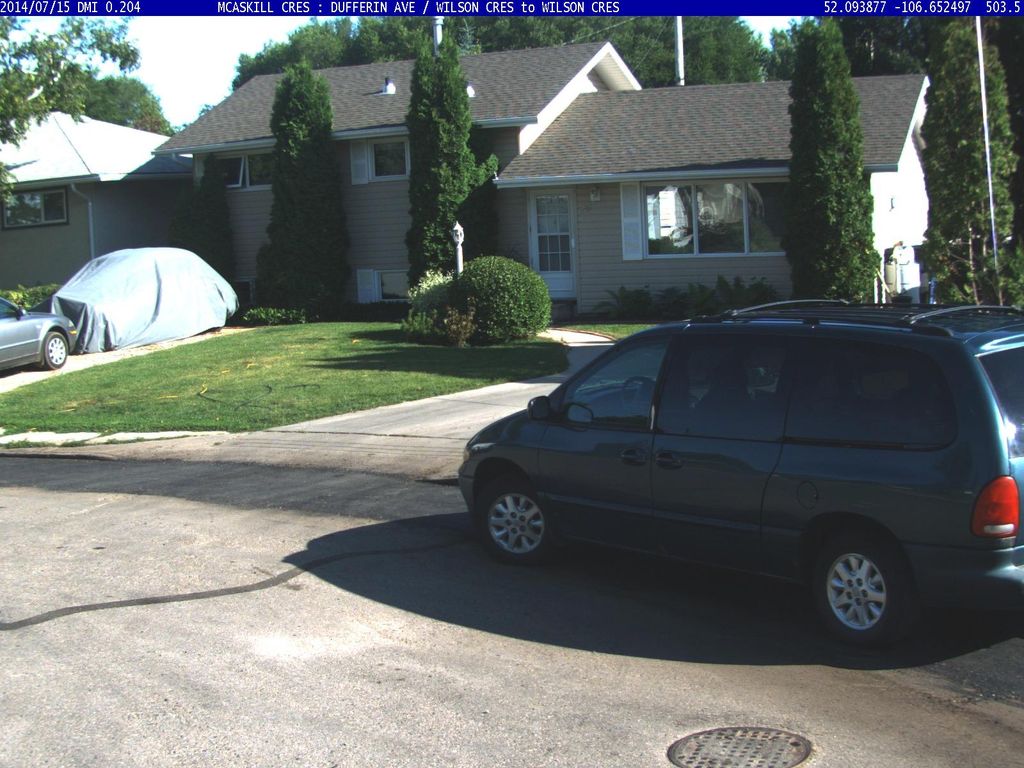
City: saskatoon